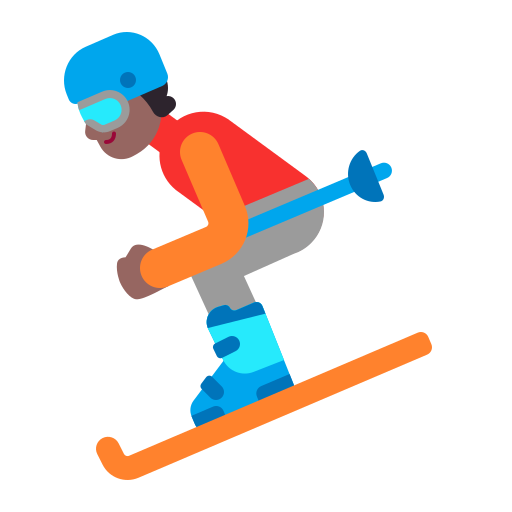
skier flat  dark